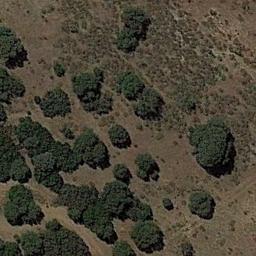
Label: chaparral